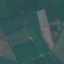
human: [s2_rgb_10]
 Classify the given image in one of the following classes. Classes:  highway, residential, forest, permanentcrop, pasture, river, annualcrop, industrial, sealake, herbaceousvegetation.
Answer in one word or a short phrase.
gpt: Pasture